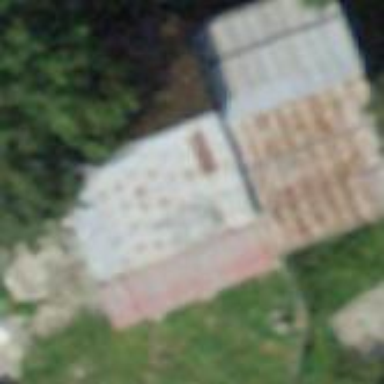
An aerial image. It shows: Rural barn.